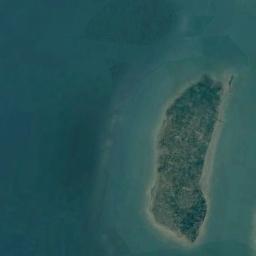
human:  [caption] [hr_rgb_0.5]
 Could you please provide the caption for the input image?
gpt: There are many trees on the island .

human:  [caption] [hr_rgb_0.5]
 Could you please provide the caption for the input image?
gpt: The island with some vegetation is surrounded by light blue waters .

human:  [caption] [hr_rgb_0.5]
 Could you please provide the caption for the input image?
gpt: There are many trees on the island .

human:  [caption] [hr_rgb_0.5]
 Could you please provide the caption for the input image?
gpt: The long green island is surrounded by blue water, And the island’s green vegetation flourishes .

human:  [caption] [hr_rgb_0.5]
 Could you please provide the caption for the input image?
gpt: A green island on a green sea .